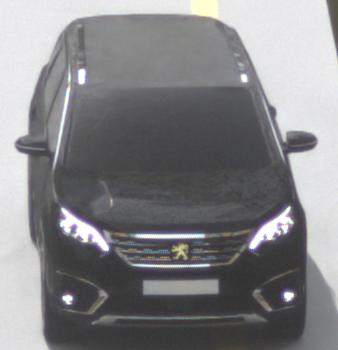
Make: Peugeot
Model: 5008 1.2 PureTech 130 Active
Detailed model: 5008 (II) (03/17 - 09/20)
Model produced from: 2017/03
Model produced until: 2018/07
Doors: 5
Color: black
Road condition: dry road
Daytime: morning or afternoon
Contrast: low contrast